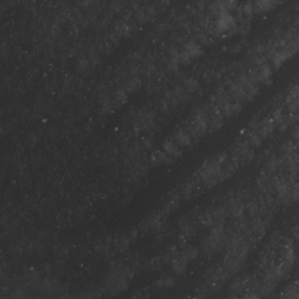
Label: non_frost